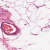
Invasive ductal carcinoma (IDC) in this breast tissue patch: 0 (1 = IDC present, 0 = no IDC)